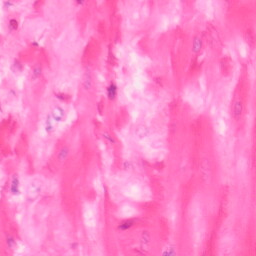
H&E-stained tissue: Colon